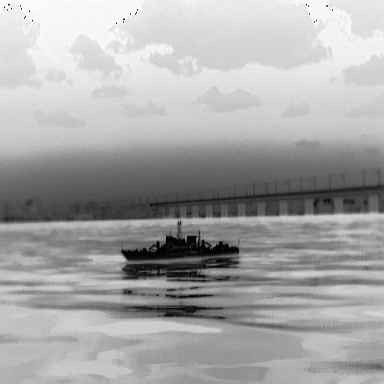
There is a warship in the infrared image.